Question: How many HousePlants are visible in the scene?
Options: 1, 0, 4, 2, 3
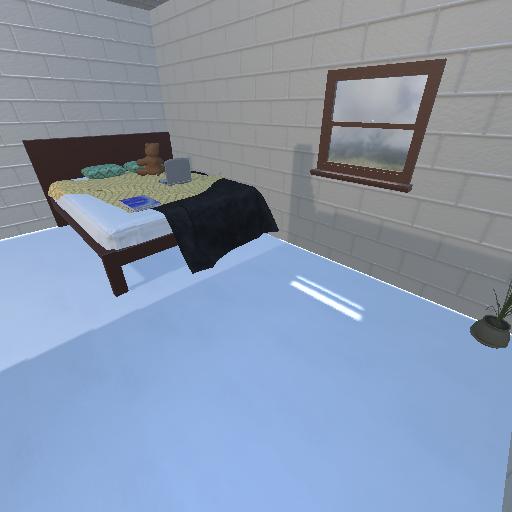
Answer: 1